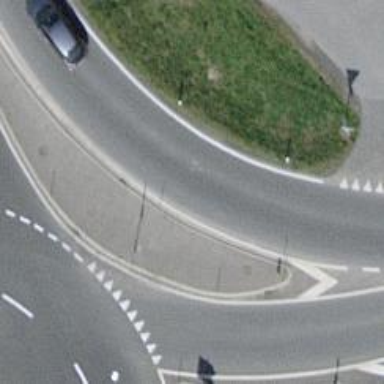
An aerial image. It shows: Asphalt road with primary link designation.